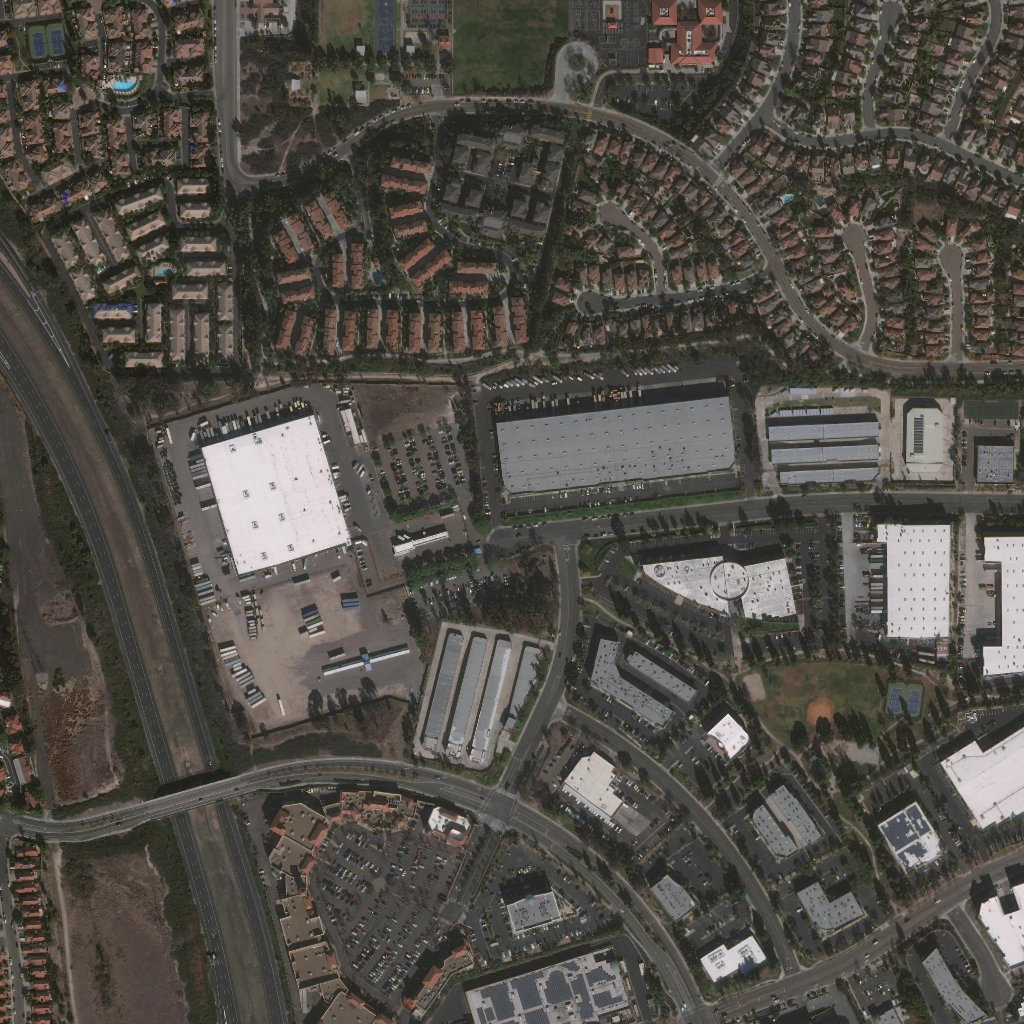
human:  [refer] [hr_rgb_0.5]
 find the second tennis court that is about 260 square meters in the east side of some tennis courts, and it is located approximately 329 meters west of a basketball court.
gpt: <box>[[3, 3, 4, 5, 0]]</box>

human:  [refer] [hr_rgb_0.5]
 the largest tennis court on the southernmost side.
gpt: <box>[[86, 66, 90, 70, 0]]</box>